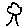
Label: tree